Question: I have stacked bar charts with total frequency, and I simply want to add the percentage for each category in the graph (see link with image below). In other words, I just want to show the percentage for each category below the number that is now reported. For example, instead of seeing "170" in the first bar, I would like to see "170 (85.4%)"; instead of "29", I would like to see "29 (14.6%)"; etc.
This is the code I have now
'''
networkmeasured <- data.frame(supp=rep(c("Article measures network",
"Article does not measure network"), each=2), Type=rep(c("loosely about
collab. gov.", "striclty about colla. gov"),2), Articles=c(29, 44, 170, 96))
head(networkmeasured)
#plotting the graph
ggplot(data=networkmeasured, aes(x=Type, y=Articles, fill=supp)) +
geom_bar(stat="identity")+
geom_text(aes(label=Articles), vjust=2, color="white", size=4)+
theme_minimal()
'''

Thanks in advance!
RB.
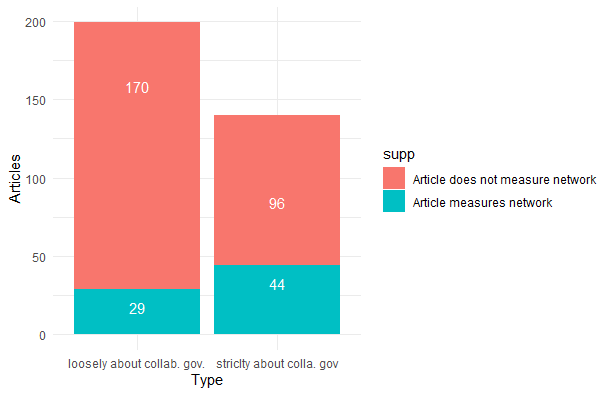
Answer: As A. S. K. has mentioned, you can do it either inside or outside of ggplot.
In your particular example, you could do something like this:
'''
# summarising the data
networkmeasured2 <- networkmeasured %>%
group_by(Type, supp) %>%
summarise(Articles = sum(Articles)) %>%
mutate(perc = round(Articles/sum(Articles)*100, 2))
# plotting the graph
ggplot(data=networkmeasured2, aes(x=Type, y=Articles, fill=supp)) +
geom_bar(stat="identity") +
geom_text(aes(label = paste0(Articles, " (", perc, "%)")), vjust=2, color="white", size=4) +
theme_minimal()
'''
<URL>